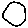
Label: circle